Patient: sex M, age 69
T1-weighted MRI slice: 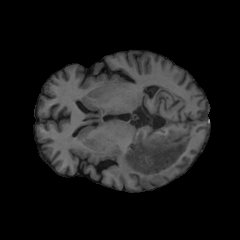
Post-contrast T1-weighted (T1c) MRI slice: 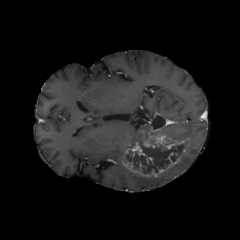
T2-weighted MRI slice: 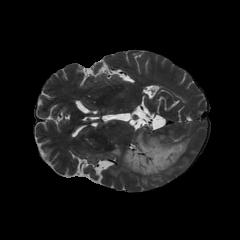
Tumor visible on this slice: yes
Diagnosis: Glioblastoma, IDH-wildtype
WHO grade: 4